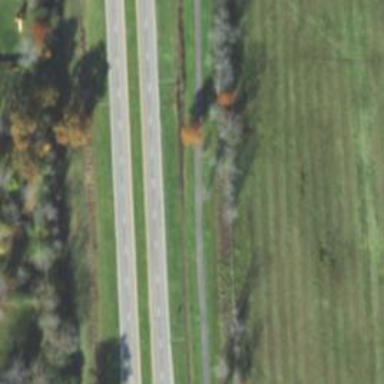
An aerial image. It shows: Asphalt road classified as secondary expressway.